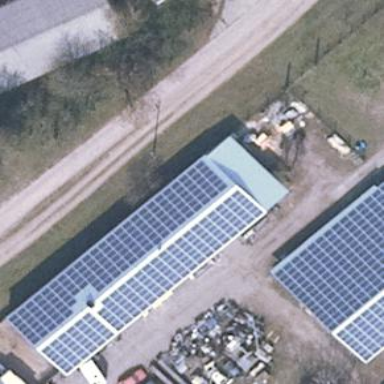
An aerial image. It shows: Industrial building with gabled roof and small solar photovoltaic panel generator for electricity generation.